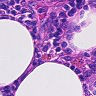
Metastatic tissue present: no